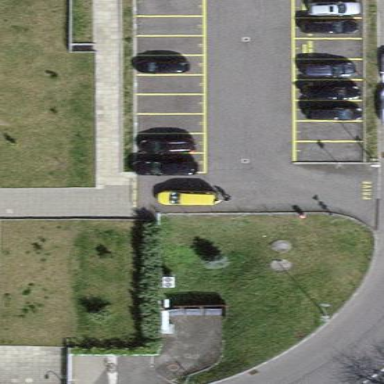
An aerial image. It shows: Parking area with surface.